Current action and preconditions to check: path_clear

Your task: For each precondition in the list above, predict whether it will hold at this action.

Consider the current scene as observed from the mobile robot's camera, and analyze the predicted future states of all dynamic agents (e.g., people, animals, vehicles, or any moving entities) within the NEXT SECOND.

IMPORTANT: Only answer "very likely" if you are absolutely certain—based on strong, clear evidence—that a dynamic agent will violate the precondition in the predicted future state. Do NOT answer "very likely" for unlikely, ambiguous, or low-probability risks.

Ask yourself for each precondition: Is there a high probability, with clear and convincing evidence, that the predicted future states of any dynamic agent will interfere with the predicted future state of the currently executing action within the NEXT SECOND, causing that precondition to fail?

Assess the risk level based on these predictions. Use "likely" or "very likely" if motions create a clear risk of interference.

Use "neutral" or "improbable" if agents are nearby but their predicted paths are clearly diverging or non-conflicting.

Failure Risk Categories: "very improbable", "improbable", "neutral", "likely", "very likely"

Answer Format: Output ONLY the probability_of_failure value from these categories: "very improbable", "improbable", "neutral", "likely", "very likely"

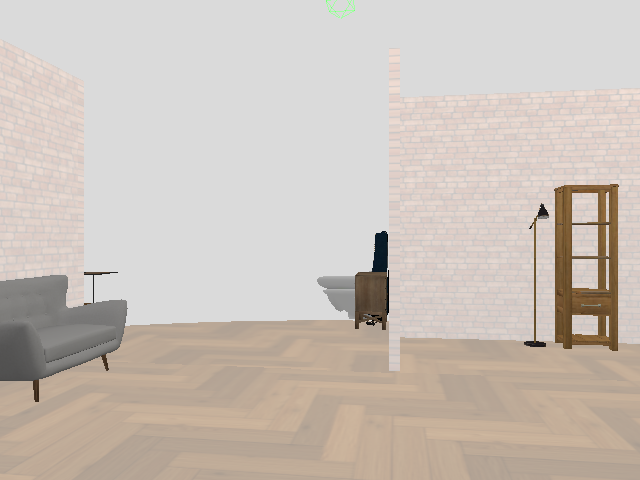

Answer: very improbable